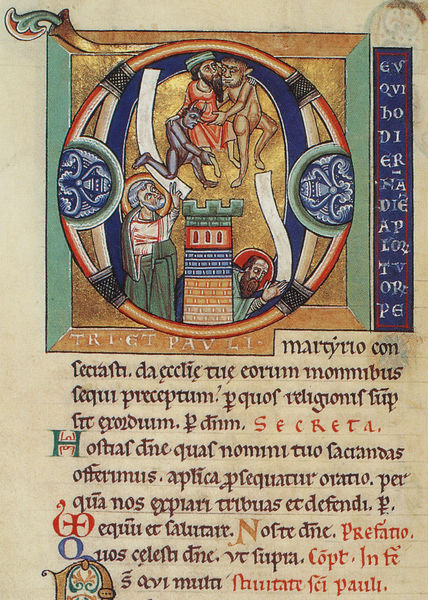
Titel: Stammheim Missale, Hildesheim
Schlagwörter: blau, mann, weiß, grün, bunt, rot, alt, bart, gold, kreis, rund, tondo, turm, farbig, schrift, buch, vergoldet, geheimnis, druck, initialen, illustration, text, buchseite, heiligenschein, nimbus, teufel, versuchung, mittelalter, heilige, medaille, goldgrund, dämonen, latein, buchmalerei, geheim, nimben, paulus, anfangsbuchstaben, manuscript